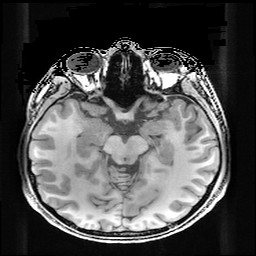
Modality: T1w
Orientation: coronal
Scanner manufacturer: ge
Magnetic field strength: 3 T
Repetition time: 0.009184 s
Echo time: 0.00368 s